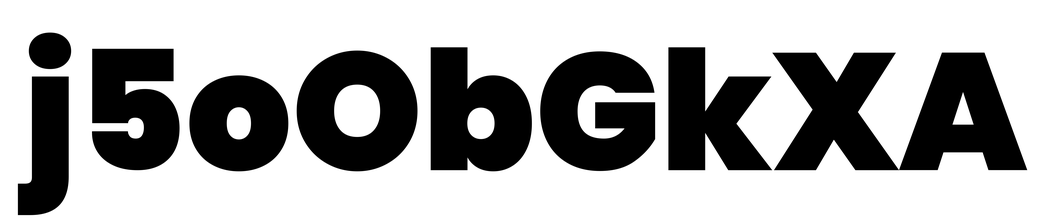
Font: Poppins-Black